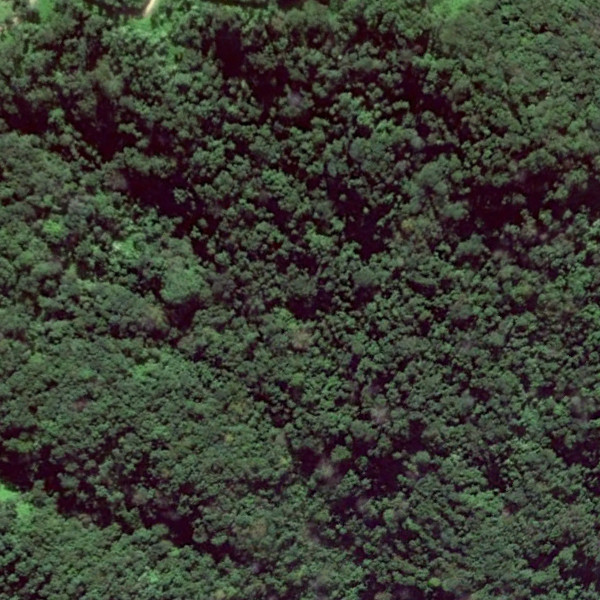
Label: Forest